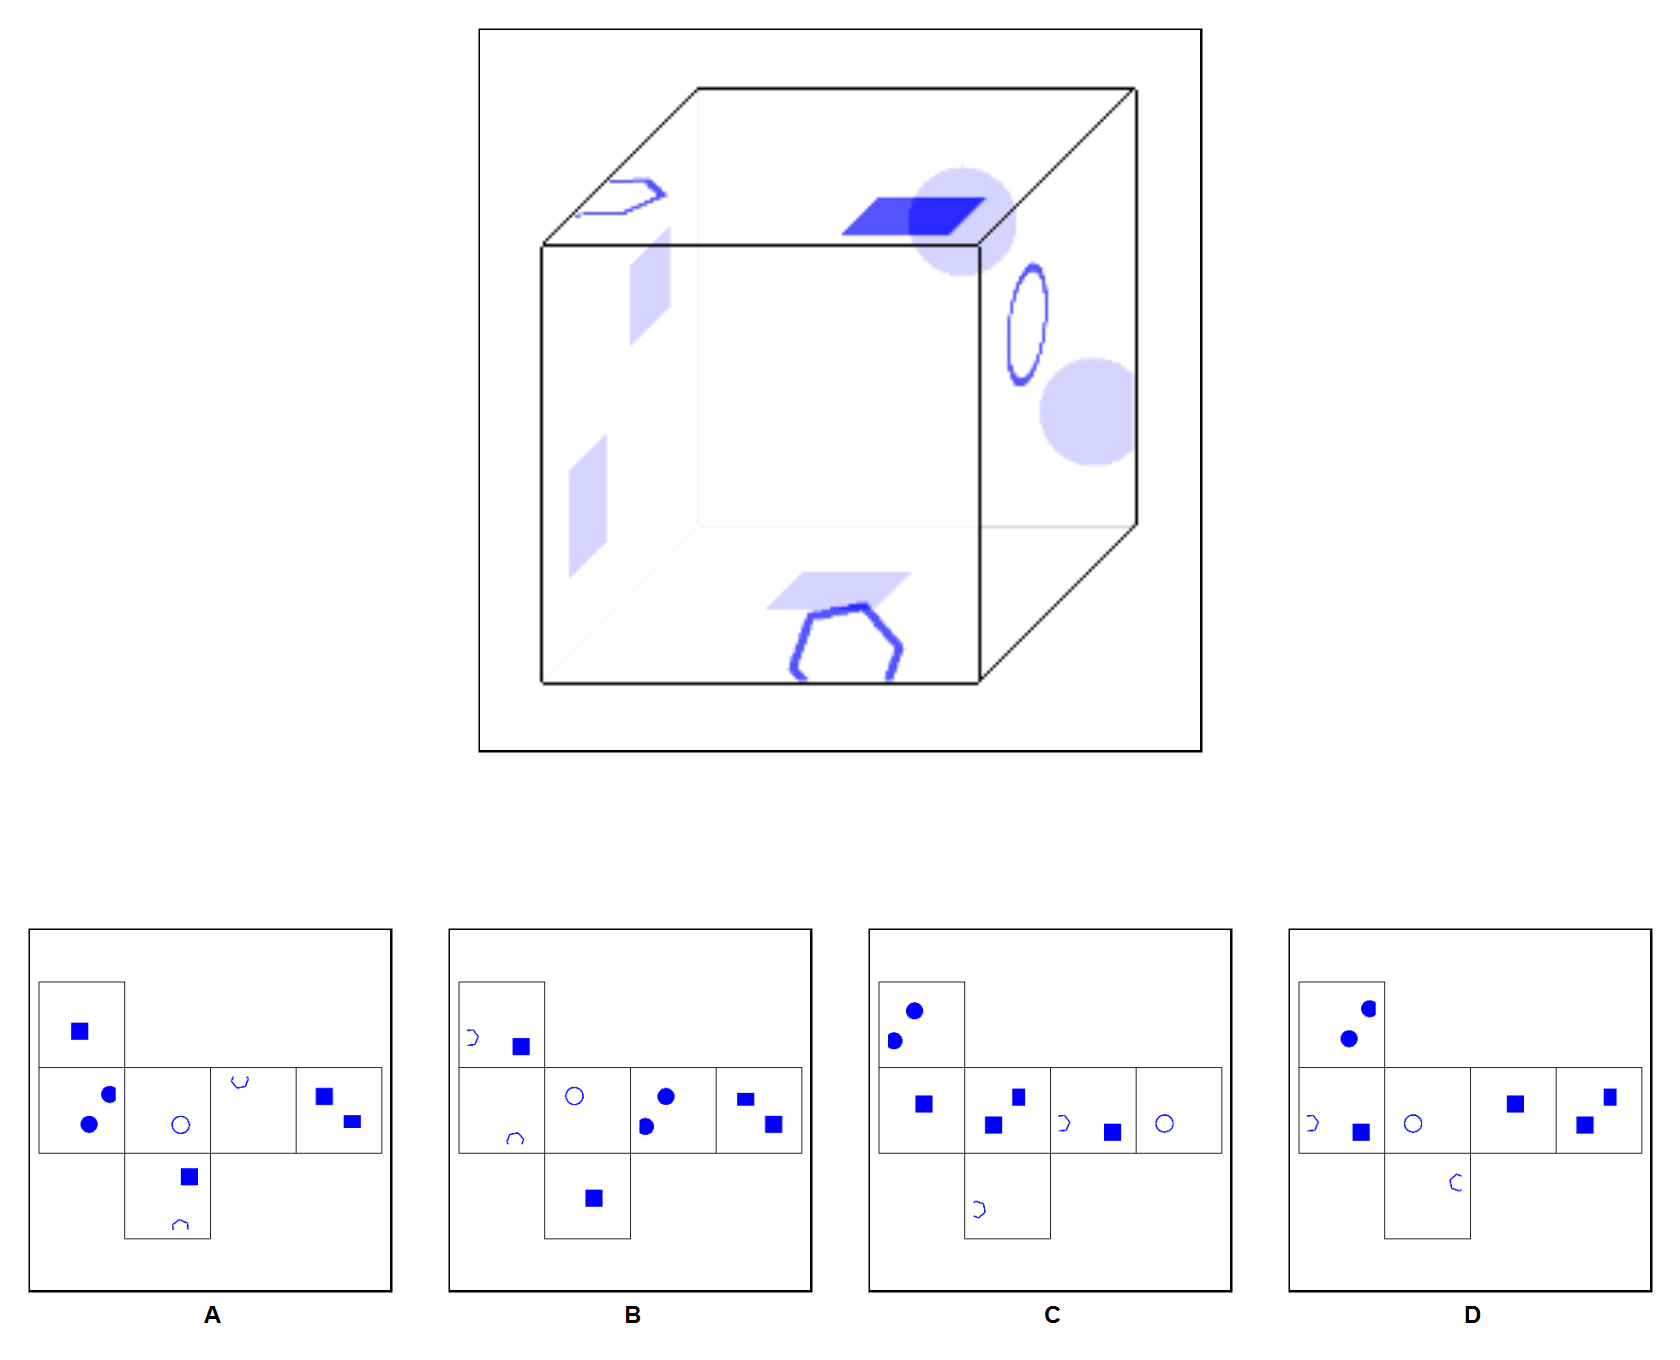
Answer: C